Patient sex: M
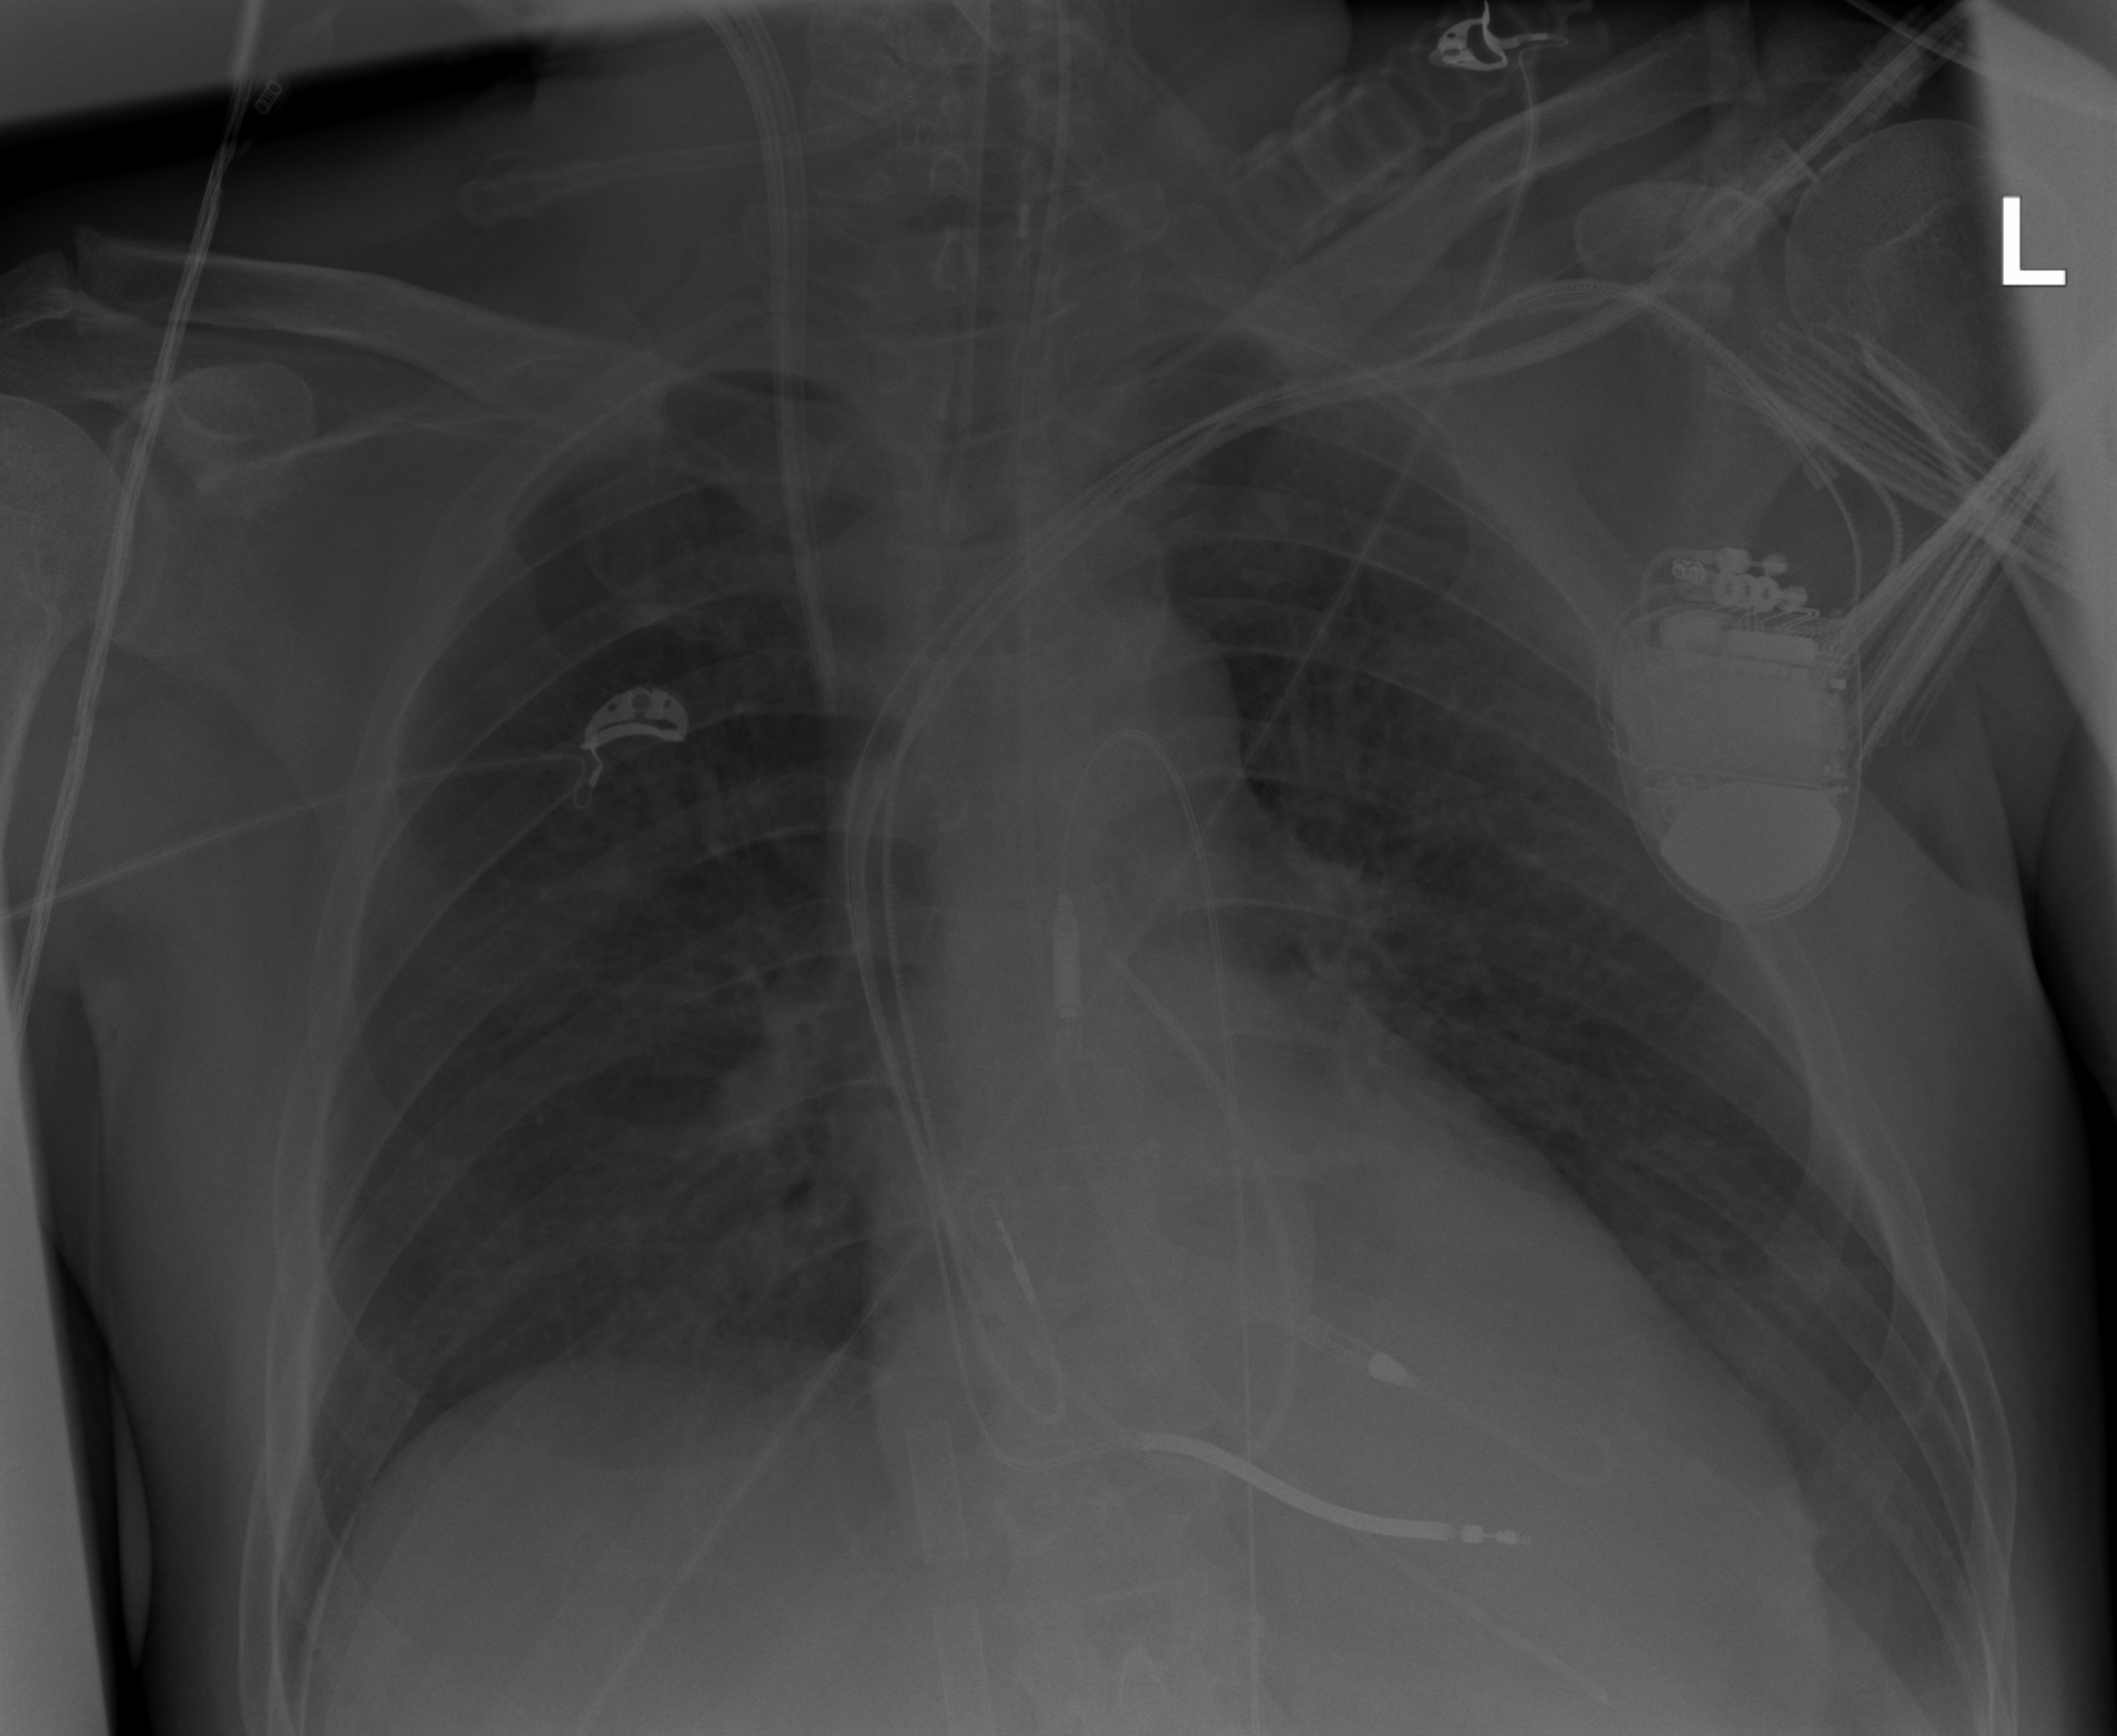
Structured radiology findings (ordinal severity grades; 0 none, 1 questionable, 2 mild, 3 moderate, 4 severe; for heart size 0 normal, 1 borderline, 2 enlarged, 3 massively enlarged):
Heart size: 0
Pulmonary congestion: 0
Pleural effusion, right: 0
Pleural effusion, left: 0
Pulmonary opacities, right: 0
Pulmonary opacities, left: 0
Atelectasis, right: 0
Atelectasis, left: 0